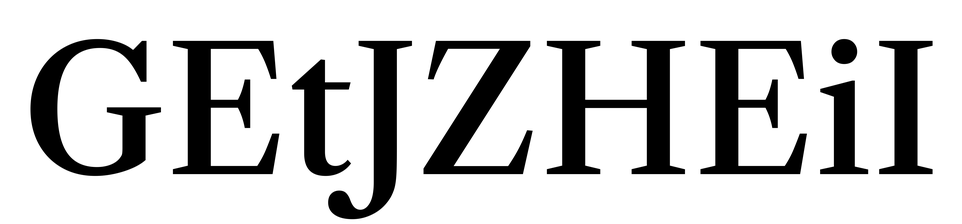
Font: LibreCaslonText_Medium